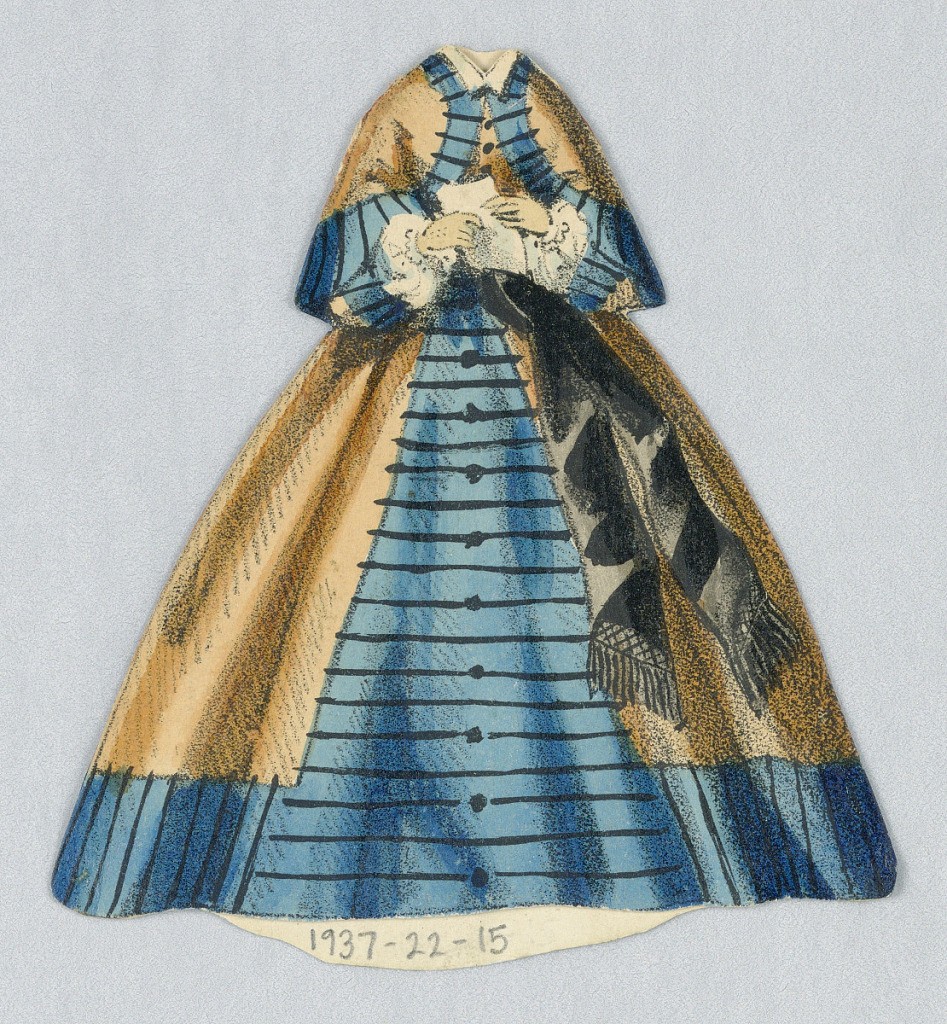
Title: Paper Doll Costume in Blue and Gold
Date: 1876–80
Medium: Lithograph, brush and watercolor on cream heavy wove paper
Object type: Print
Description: Blue and gold dress, blue has black striped pattern.  Dark brown sash comes down from the waist. Both sides of this paper doll outfit represented.